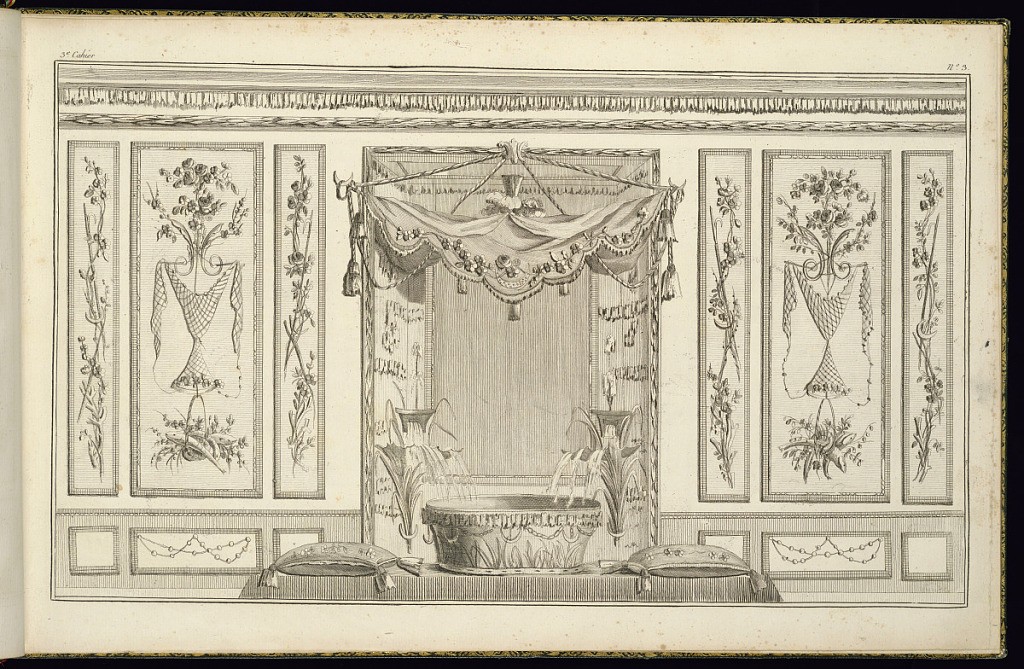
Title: Interior Wall Elevation with a Bath
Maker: Pierre Ranson, French, 1736–1786
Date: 1779-84
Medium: Etching and engraving on laid paper
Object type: Print
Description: A design for an interior wall featuring ornately painted panels and a bath with two wall-mounted fountains in a central niche, decorated with ‘turquerie' (Turkish style) motifs. The panels are decorated with netting, flowers, scrolling leaves (rinceaux), spears, crescent moons, fish, baskets, coral, and pearls. The frieze above features two repeating patterns with leaves and wave motifs. The bathtub is decorated with leaves, chains, crescent moons, and water motifs. The fountains in the corners, with water spilling into the tub are in the shape of leaves and shells. Draped above is a scalloped curtain with festoons of flowers and crescent moons, topped with feathers and held up by ropes with tassels. The plate is numbered.